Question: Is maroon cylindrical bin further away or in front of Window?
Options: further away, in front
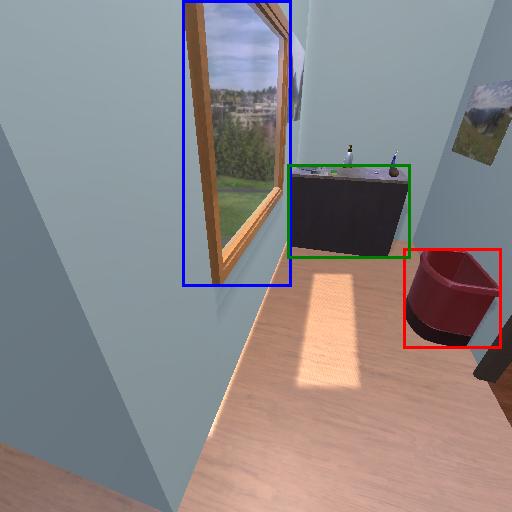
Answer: further away